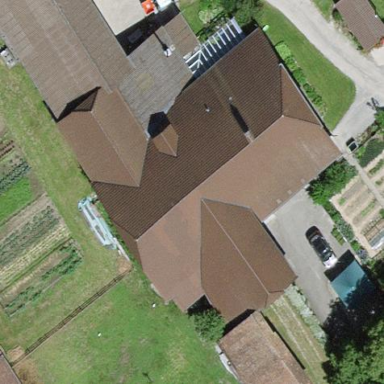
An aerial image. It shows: Farm building.